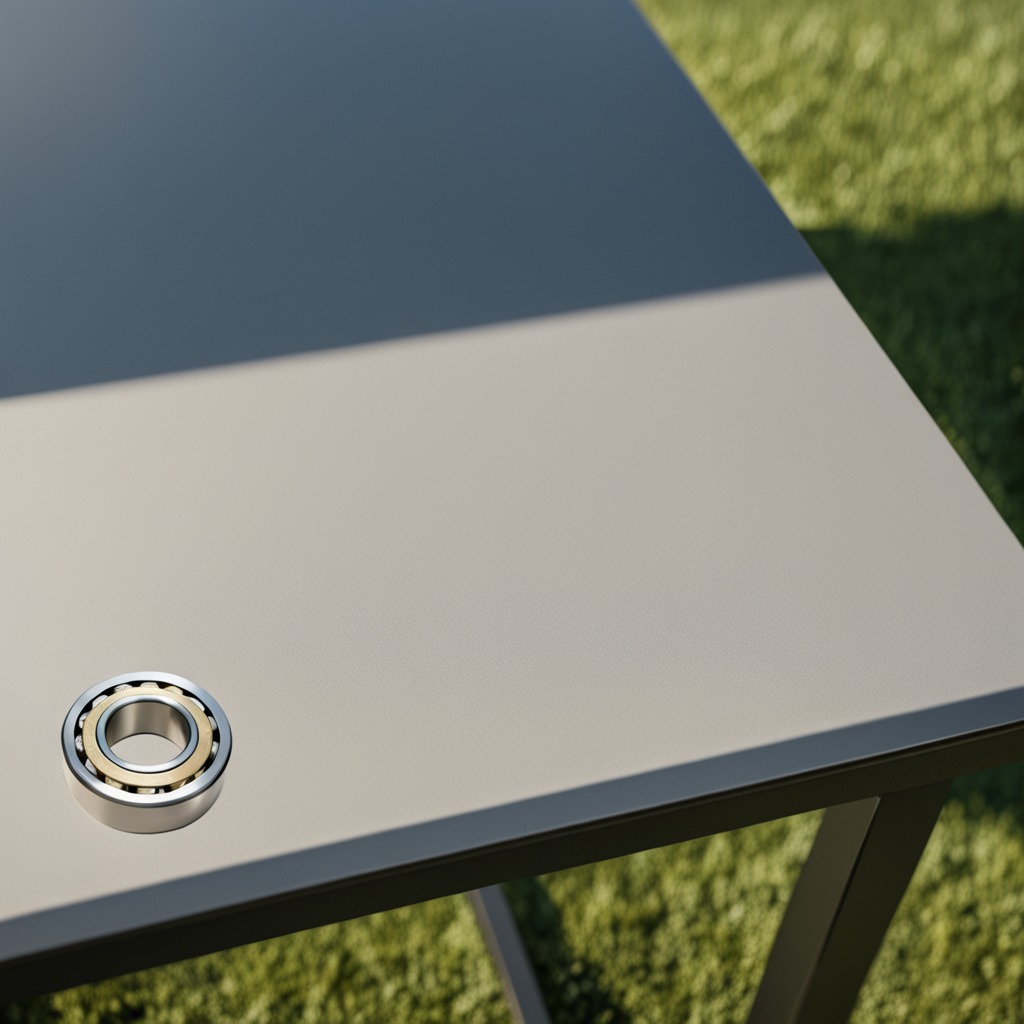
A metal ball bearing is lying on a textured surface.